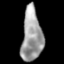
Tissue: lung
Cell type: Myeloid cells
Senescence score: 0.2364
Nuclear area (px): 1071
Mean DAPI intensity: 158.042